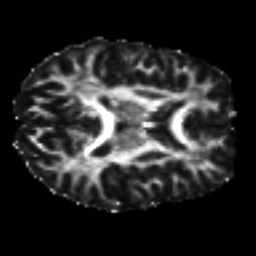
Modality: FA
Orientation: axial
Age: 27
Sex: male
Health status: healthy
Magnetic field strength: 3 T
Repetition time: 8.4 s
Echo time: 0.0926 s